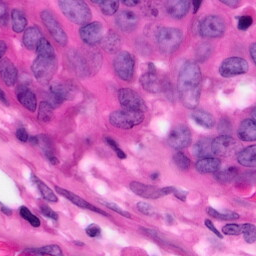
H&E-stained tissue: Pancreatic